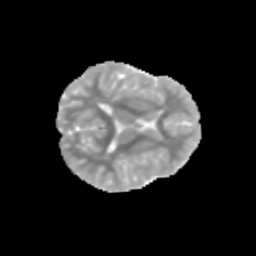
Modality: MD
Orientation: axial
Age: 9
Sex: female
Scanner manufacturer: siemens
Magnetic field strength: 3 T
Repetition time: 3.8 s
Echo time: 0.07 s